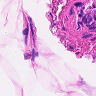
Metastatic tissue present: no